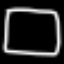
Label: square